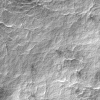
Atmospheric dust classification: not_dusty